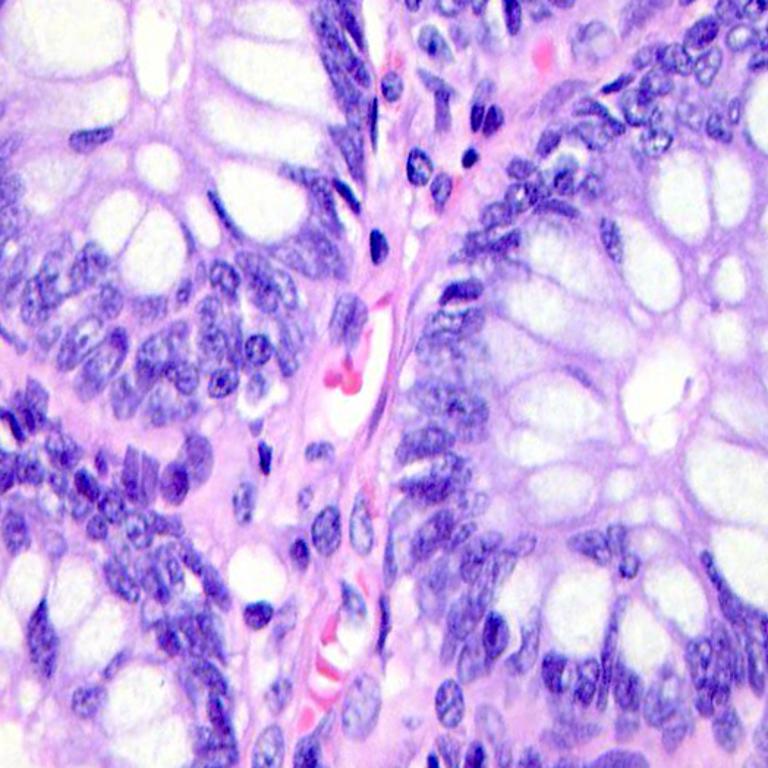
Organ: colon
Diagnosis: benign